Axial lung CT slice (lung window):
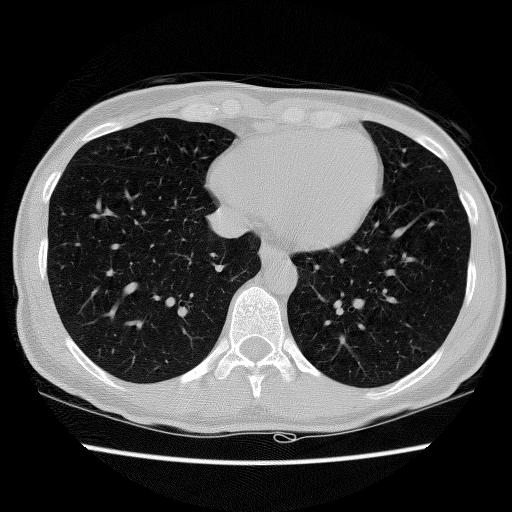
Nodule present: no